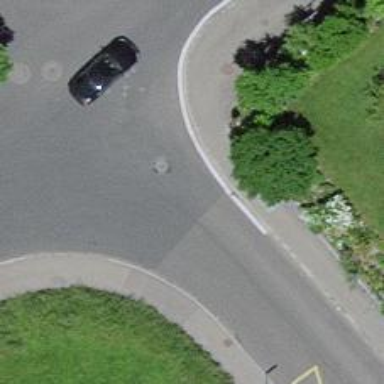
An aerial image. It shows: Unmarked road crossing.